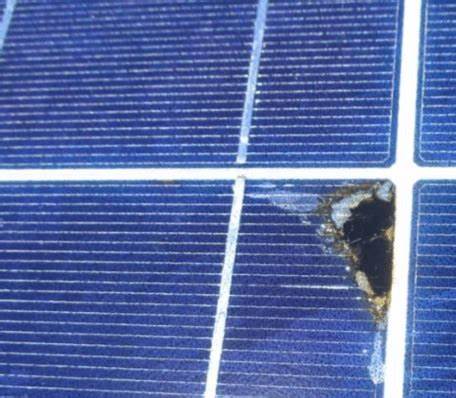
Label: Electrical-damage